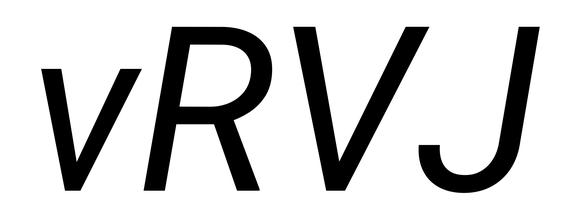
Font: Roboto-Italic_Italic